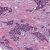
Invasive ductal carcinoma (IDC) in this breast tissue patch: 1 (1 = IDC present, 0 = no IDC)